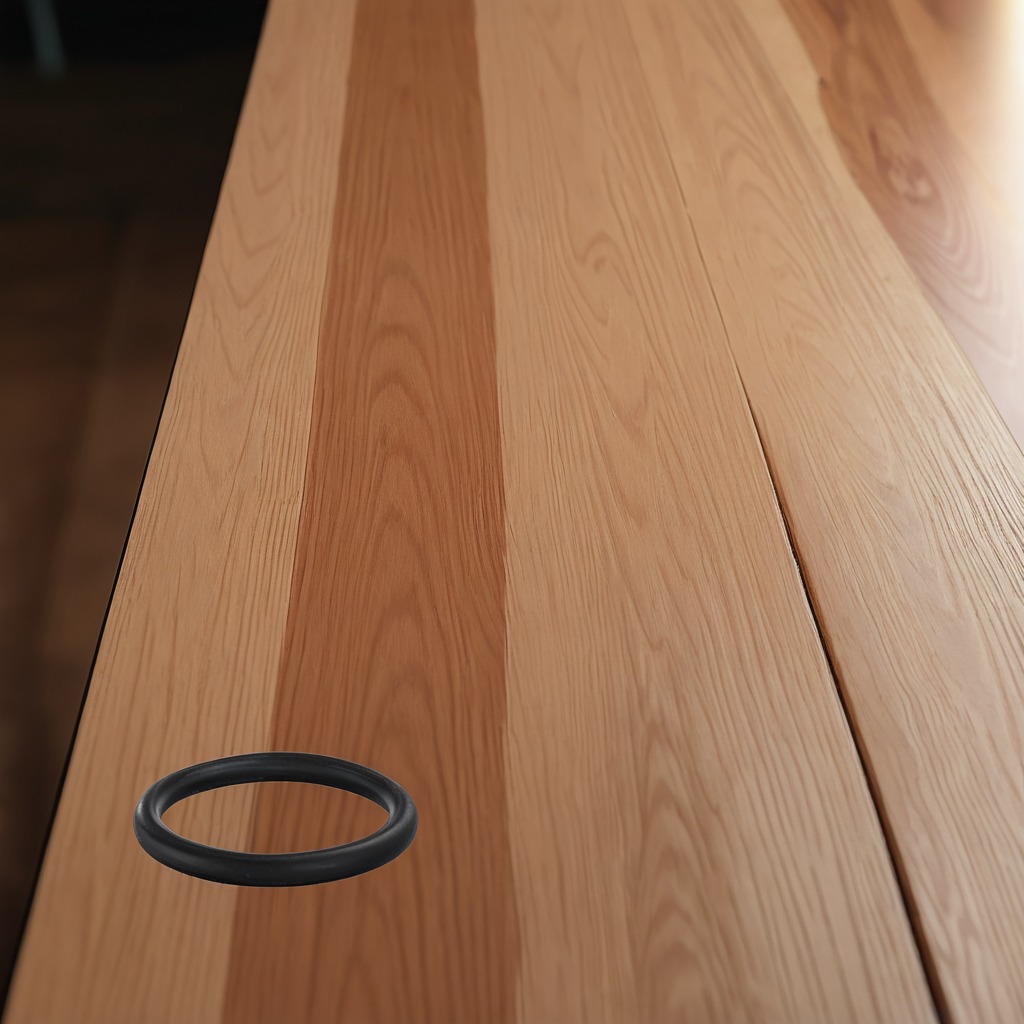
A rubber O-ring is lying on a wooden table in a carpentry studio rich wood textures side lighting.